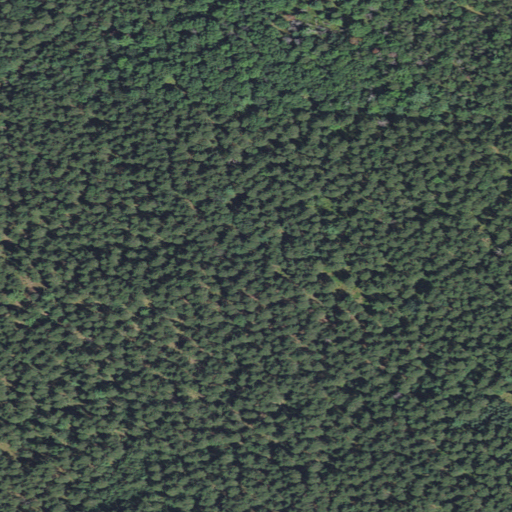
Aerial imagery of ridge(s) in Wisconsin named Stanley Hill containing evergreen forest, mixed forest, and deciduous forest